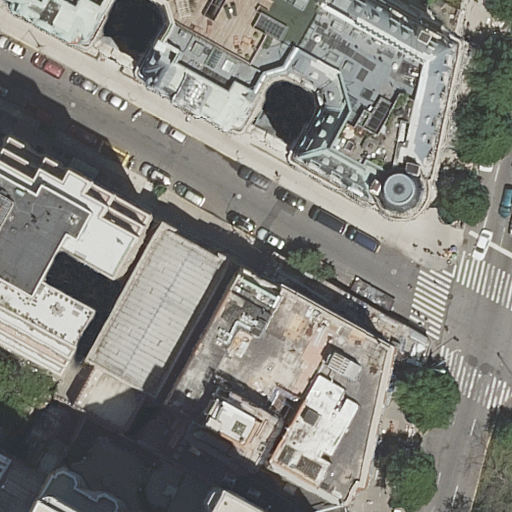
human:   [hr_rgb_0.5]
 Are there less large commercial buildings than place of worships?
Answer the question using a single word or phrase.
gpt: yes

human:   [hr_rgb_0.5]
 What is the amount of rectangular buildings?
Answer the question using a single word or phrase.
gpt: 5

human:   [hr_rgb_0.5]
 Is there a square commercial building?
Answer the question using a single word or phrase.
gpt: no

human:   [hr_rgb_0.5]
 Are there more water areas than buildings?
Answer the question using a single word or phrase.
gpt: no

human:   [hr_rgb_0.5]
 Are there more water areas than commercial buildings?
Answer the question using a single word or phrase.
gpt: no

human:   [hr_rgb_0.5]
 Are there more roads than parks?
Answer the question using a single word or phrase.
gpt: yes

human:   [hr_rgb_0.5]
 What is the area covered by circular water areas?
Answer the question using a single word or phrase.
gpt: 0m2

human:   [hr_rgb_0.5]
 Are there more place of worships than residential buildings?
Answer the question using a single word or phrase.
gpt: no

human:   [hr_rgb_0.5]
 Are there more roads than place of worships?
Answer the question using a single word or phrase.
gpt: yes

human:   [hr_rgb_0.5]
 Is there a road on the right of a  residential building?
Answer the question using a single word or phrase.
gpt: yes

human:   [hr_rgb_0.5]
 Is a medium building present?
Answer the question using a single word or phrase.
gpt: yes

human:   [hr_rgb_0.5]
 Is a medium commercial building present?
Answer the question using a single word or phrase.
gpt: yes

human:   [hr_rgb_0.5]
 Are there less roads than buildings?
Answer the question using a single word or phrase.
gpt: yes

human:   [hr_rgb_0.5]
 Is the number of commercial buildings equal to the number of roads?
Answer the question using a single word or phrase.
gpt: no

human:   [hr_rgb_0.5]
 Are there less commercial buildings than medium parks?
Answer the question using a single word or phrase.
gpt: no

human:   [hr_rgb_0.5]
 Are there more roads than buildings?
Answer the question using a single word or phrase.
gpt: no

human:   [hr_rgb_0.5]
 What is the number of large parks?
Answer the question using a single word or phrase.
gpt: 0

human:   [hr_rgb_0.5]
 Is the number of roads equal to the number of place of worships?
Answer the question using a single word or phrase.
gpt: no

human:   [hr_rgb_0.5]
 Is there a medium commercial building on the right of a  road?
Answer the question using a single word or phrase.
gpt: no

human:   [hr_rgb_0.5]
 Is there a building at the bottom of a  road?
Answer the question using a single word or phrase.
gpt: yes

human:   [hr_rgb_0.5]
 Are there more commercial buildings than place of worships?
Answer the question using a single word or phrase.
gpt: no

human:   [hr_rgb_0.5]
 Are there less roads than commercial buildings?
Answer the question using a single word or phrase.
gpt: no

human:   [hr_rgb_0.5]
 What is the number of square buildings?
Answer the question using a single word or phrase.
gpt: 0

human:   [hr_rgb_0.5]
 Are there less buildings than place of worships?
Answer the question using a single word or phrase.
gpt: no

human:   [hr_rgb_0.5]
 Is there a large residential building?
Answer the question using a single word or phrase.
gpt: yes

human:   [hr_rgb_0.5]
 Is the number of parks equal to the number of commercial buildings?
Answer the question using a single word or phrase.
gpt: yes

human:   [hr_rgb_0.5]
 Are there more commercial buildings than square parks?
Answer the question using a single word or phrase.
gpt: yes

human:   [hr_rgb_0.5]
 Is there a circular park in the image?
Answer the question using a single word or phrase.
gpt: no

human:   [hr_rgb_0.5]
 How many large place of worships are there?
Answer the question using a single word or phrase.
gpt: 1

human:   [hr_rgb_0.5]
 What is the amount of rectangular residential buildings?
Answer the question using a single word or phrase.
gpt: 5

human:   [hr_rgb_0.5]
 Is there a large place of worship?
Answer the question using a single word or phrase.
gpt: yes

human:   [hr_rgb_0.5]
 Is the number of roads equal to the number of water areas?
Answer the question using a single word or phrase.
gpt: no

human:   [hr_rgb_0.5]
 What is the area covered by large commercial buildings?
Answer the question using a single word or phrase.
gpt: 0m2

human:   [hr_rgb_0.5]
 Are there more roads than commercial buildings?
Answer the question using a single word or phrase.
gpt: yes

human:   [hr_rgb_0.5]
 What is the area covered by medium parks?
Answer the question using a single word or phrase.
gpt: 100m2

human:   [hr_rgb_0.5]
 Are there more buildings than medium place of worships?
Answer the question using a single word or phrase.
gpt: yes